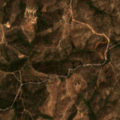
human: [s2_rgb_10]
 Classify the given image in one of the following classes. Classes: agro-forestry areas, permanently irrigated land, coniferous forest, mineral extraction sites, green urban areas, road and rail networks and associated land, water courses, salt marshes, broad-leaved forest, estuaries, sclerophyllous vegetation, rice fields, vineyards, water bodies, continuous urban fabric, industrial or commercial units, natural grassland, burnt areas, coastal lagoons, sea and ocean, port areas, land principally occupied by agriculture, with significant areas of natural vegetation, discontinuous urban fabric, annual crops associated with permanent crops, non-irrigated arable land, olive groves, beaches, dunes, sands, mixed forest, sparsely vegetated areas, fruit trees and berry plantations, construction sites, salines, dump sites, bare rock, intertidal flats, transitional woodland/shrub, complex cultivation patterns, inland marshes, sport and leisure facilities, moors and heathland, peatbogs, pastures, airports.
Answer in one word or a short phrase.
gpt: broad-leaved forest, sclerophyllous vegetation, transitional woodland/shrub